Field crop: maize
Growth stage: 2
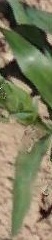
Species: maize